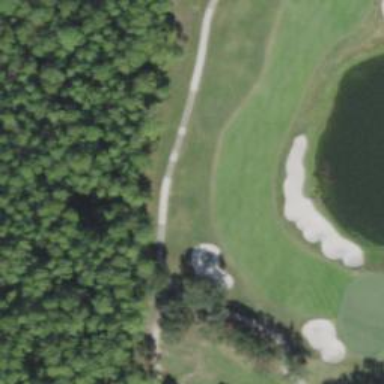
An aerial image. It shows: View of golf hole.